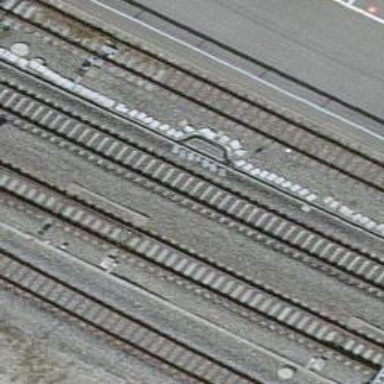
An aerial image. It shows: Railway switch.